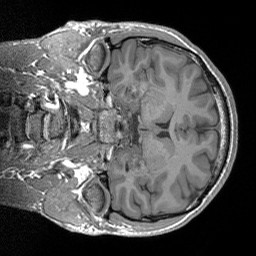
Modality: T1w
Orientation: coronal
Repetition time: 2 s
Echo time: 0.00252 s